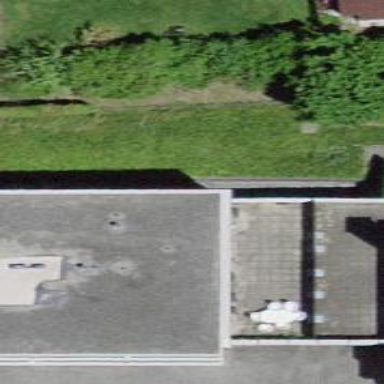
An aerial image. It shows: Flat-roofed building.